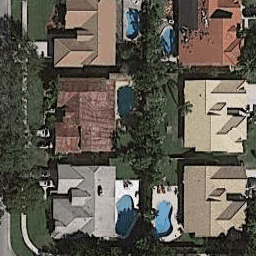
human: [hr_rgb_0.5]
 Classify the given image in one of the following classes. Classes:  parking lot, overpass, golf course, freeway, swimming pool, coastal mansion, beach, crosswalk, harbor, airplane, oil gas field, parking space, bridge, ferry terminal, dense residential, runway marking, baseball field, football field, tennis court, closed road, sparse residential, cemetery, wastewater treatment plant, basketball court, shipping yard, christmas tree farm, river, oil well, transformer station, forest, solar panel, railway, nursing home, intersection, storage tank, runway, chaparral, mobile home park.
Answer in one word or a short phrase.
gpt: coastal mansion